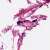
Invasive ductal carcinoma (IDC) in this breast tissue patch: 0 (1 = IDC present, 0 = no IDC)